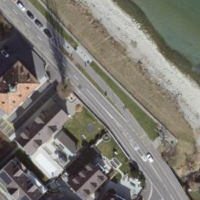
EUNIS habitat code: 14
Species observed at this site:
Podiceps cristatus
Melanitta nigra
Motacilla cinerea
Anas platyrhynchos
Larus canus
Podiceps nigricollis
Bucephala clangula
Mareca penelope
Larus cachinnans
Chroicocephalus ridibundus
Phalacrocorax carbo
Larus michahellis
Mareca strepera
Mergus merganser
Larus argentatus
Motacilla alba